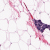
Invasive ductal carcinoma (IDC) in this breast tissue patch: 0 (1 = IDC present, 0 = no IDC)